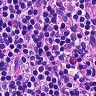
Metastatic tissue present: no